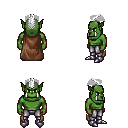
a pixel art fantasy rpg character, male body template, orc, green skin, brown cape, metal pants, white short mohawk hairstyle, metal boots, four views (front, back, left, right), 2x2 character sprite sheet, small pixel art, hard edges, no anti-aliasing